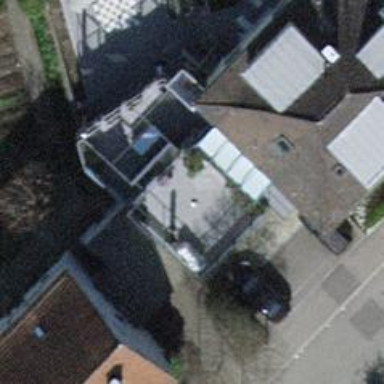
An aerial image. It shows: Building with flat roof.